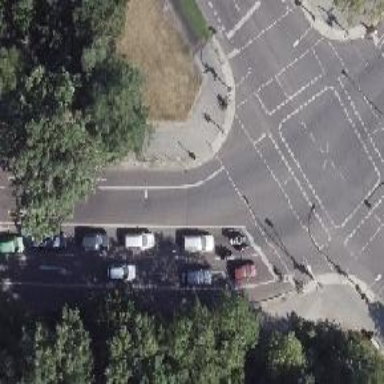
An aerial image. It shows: Road with traffic signals.